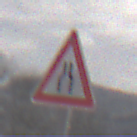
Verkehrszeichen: VerengteFahrbahn
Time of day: MorningAfternoon
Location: Outdoor (Nature)
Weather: PartlyCloudy
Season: Winter
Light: Natural